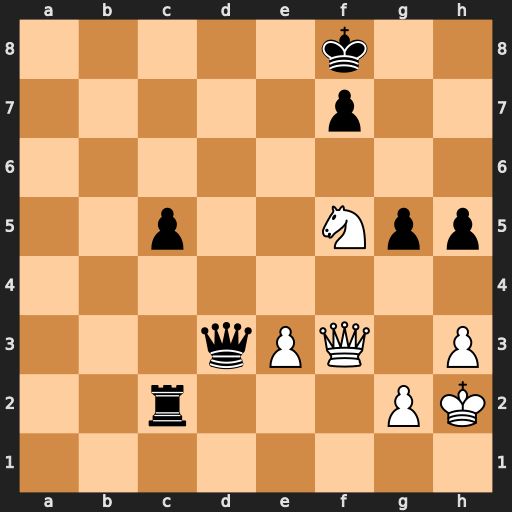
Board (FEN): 5k2/5p2/8/2p2Npp/8/3qPQ1P/2r3PK/8
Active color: w
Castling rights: -
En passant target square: -
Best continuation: Qa8+ Qd8 Qxd8#